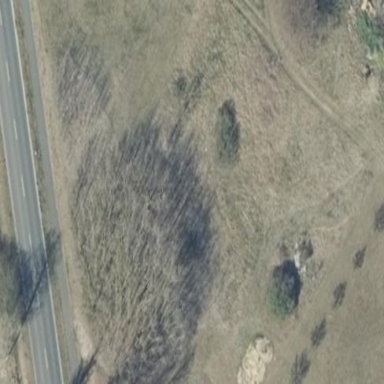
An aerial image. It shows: Area covered in scrub vegetation.